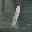
Label: 1